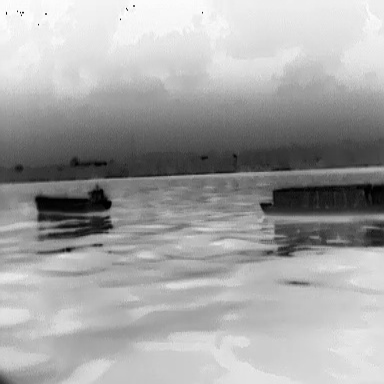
There are two objects shown in the infrared image, including a fishing_boat, and a liner.